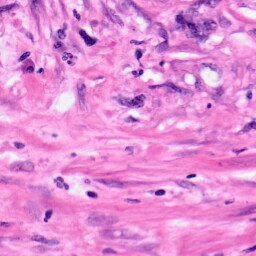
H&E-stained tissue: Pancreatic